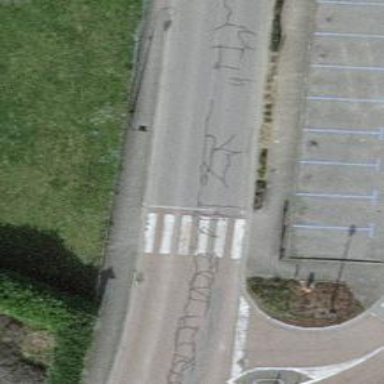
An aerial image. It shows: Uncontrolled zebra crossing on the road.